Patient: sex M, age 60
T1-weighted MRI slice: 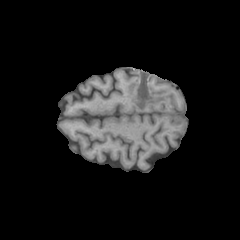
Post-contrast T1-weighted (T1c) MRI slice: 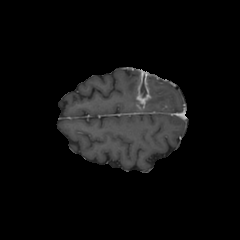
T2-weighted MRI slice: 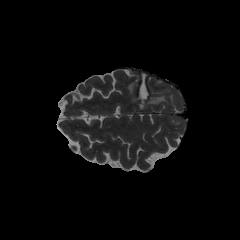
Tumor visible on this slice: yes
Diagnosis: Glioblastoma, IDH-wildtype
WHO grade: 4